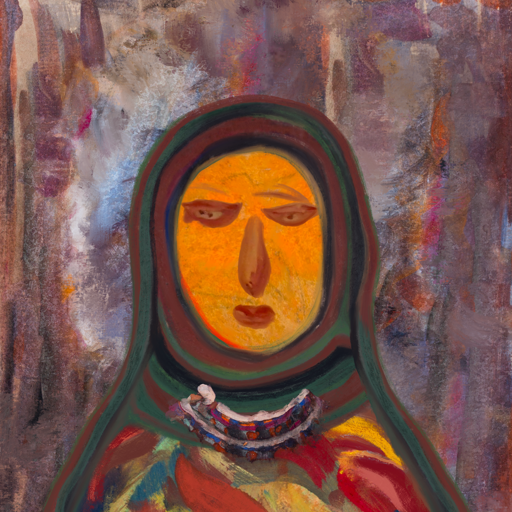
Background: Hypocrite, Head And Neck Front: Sisters, Face Front: Pious_Lady, Bust: Mother_And_Son_Son, Hair Front: Blank, Head Accessory: After_Raid_Scarf, Second Necklace: Blank, Necklace: Hypocrite_1, Baby: Blank